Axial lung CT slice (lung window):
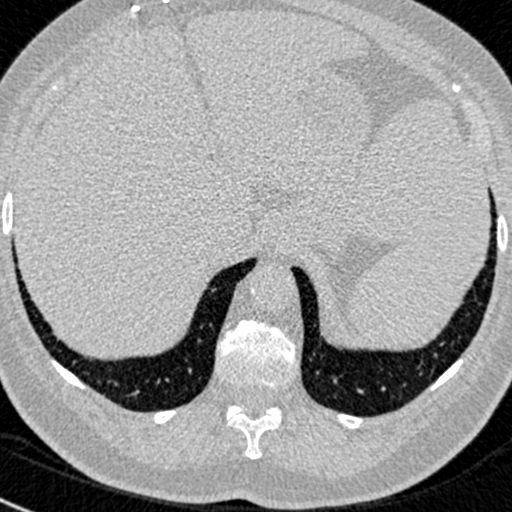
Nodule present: no